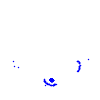
Particle: pion